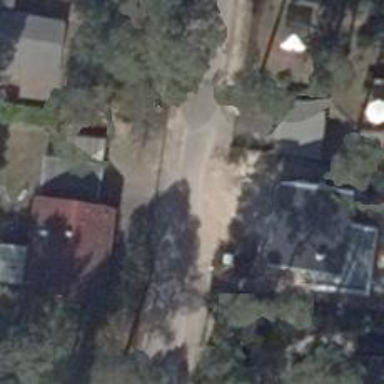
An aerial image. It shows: Driveway leading to service road.